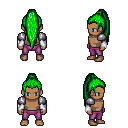
a pixel art fantasy rpg character, male body template, human, dark skin, steel arm armor, magenta pants, green extra-long topknot hairstyle, white cloth bracers, four views (front, back, left, right), 2x2 character sprite sheet, small pixel art, hard edges, no anti-aliasing